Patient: sex F, age 58
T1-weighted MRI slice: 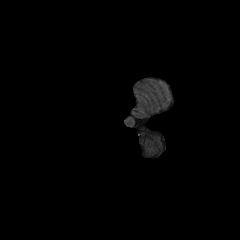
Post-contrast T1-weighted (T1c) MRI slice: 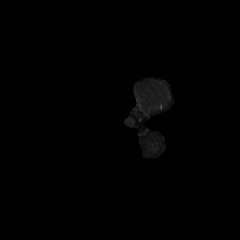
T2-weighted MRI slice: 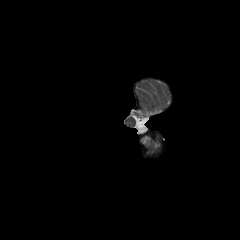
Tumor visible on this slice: no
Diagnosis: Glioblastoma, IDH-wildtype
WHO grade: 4